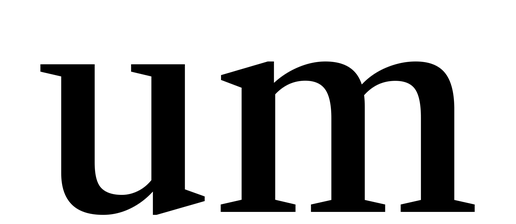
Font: LibreCaslonText_Medium